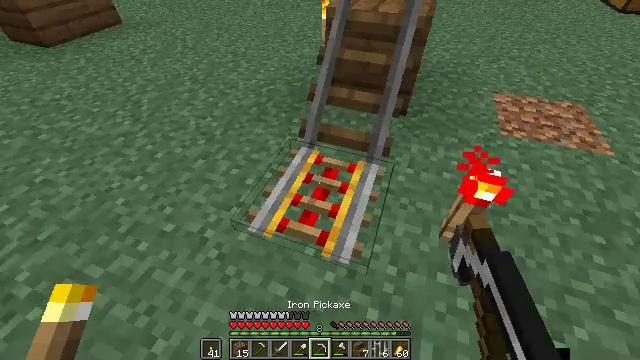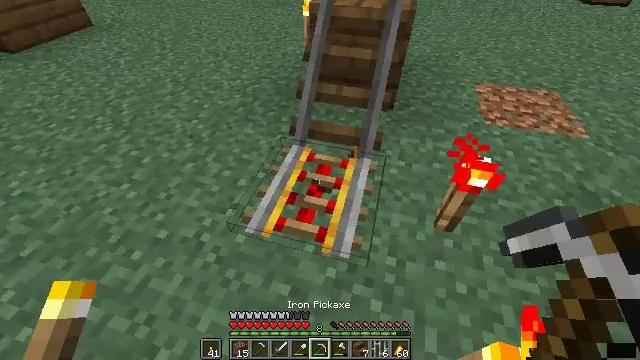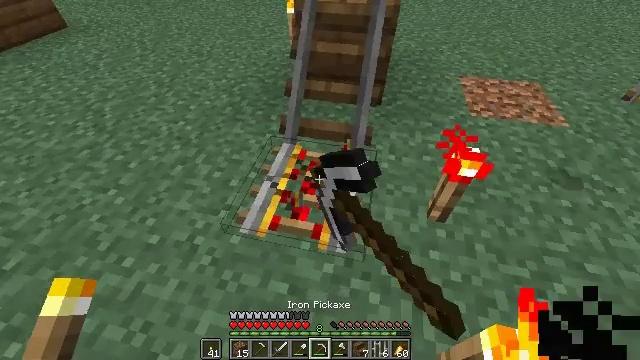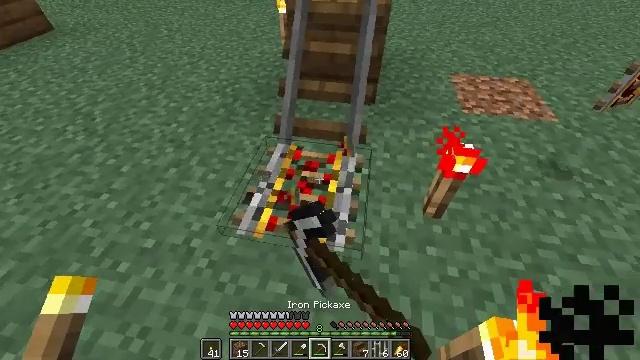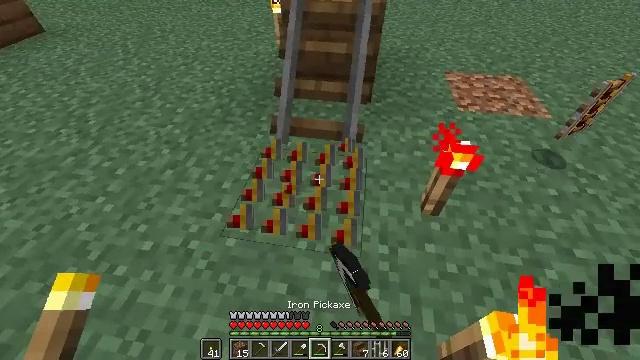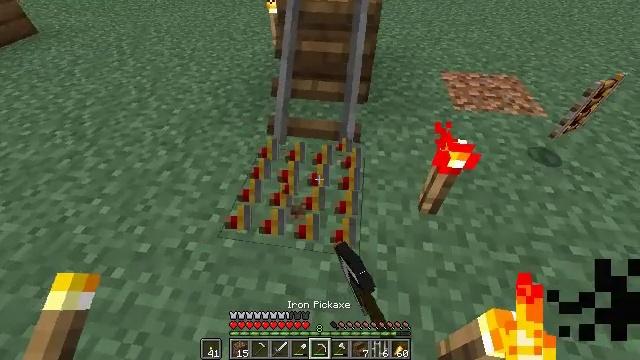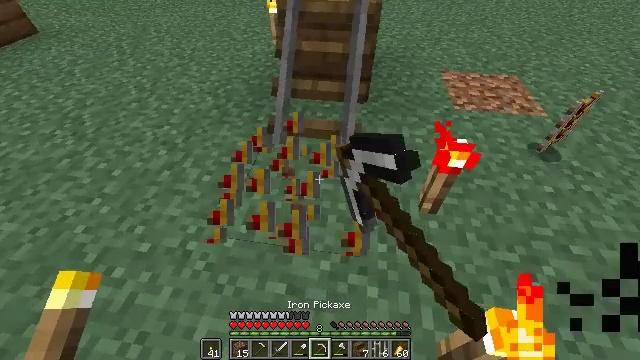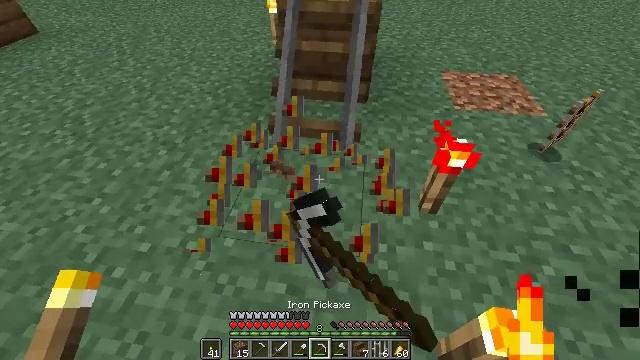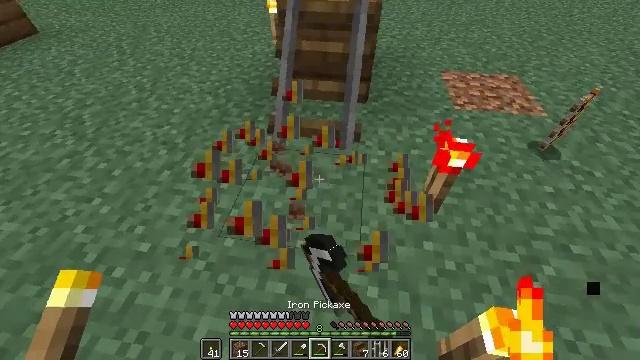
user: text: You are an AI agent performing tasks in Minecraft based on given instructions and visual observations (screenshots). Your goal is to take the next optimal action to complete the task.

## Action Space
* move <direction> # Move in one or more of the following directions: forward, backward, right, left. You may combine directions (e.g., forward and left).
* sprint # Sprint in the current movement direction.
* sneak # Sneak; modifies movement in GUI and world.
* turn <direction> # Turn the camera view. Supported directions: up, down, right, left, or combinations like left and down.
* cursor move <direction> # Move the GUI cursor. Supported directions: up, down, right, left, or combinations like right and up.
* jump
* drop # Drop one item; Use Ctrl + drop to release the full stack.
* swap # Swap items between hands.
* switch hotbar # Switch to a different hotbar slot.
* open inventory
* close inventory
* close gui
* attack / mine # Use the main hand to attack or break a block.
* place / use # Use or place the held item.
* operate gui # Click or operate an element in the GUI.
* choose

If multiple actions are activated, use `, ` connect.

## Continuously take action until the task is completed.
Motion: motion action
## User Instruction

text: Attack the powered rail to remove it.
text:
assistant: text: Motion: turn right, attack / mine
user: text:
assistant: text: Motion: turn right, attack / mine
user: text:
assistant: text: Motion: turn right, attack / mine
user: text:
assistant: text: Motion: turn right, attack / mine
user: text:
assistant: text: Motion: attack / mine
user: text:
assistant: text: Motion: attack / mine
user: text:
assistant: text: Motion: attack / mine
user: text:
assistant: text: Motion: attack / mine
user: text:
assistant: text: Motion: attack / mine